Question: I want to create a thin border. Simple. My code will not render it. In order to give it the maximum specificity I placed temporarily in a page element:
'''
<div style="max-width: 100%; position: relative;border-radius: 4px; border-color: #ddd; border:thin; background-color: #ffffff ;">
'''
Regardless of anything I do,the border will not render. Everything else renders. If I put the background colour to red, it renders fine. Not the border.
So, looking into Chrome developer tools I see that the border width is described as 0px, which makes no sense. However if I expand that I see my value of 1px.

There are no other inherited values in the CSS which would appear to override my border. So I am totally confused.
Many thanks !
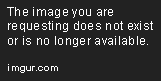
Answer: You need to define the style for your border.
'''
border-style: solid;
'''
Also, using
'''
border: thin;
'''
overrides any previous values you've set, use
'''
border-width: thin;
'''
instead.